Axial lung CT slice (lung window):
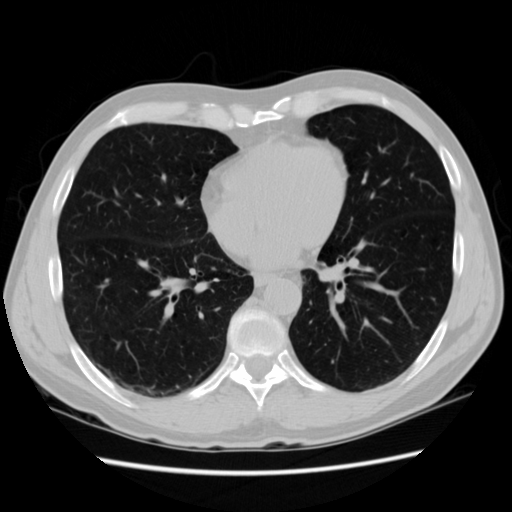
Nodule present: no